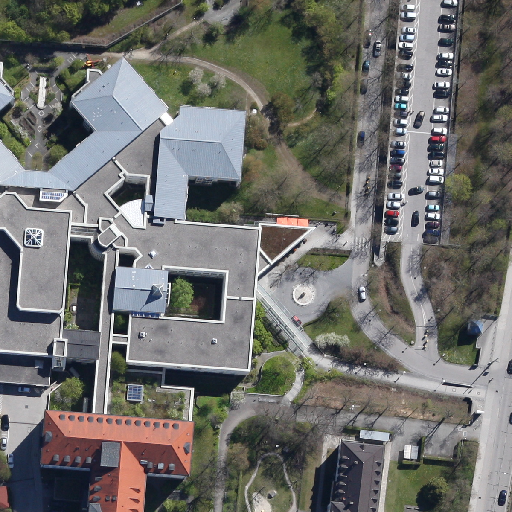
Referring expression: light-duty vehicle in the parking area